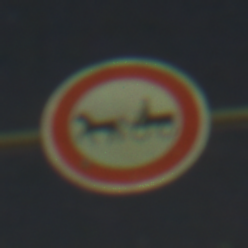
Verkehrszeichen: VerbotGespannfuhrwerke
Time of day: Night
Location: Outdoor (Urban)
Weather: PartlyCloudy
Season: NotSpecified
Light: Artificial